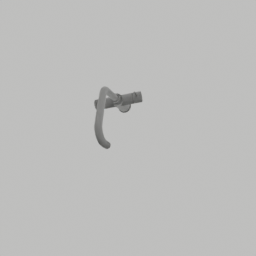
Label: appliances